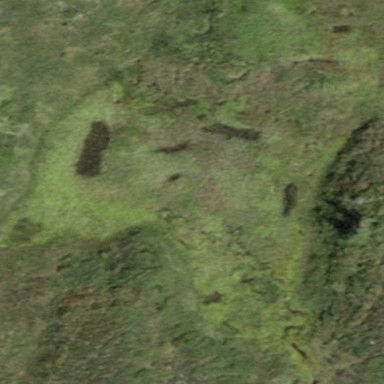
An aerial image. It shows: Fen wetland area.